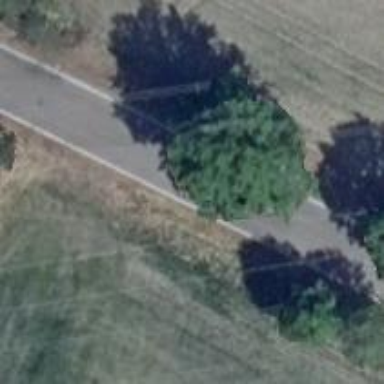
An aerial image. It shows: Deciduous broadleaved tree.